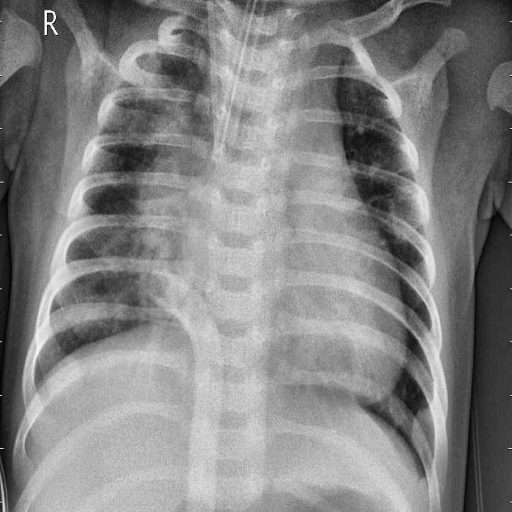
Finding: PNEUMONIA